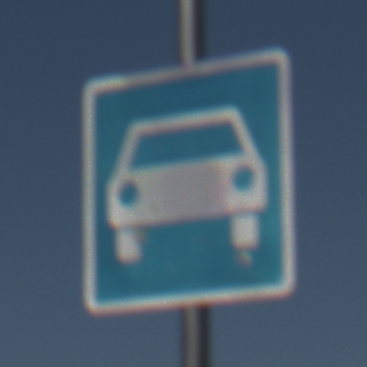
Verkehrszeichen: Kraftfahrstrasse
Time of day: MorningAfternoon
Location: Outdoor (Nature)
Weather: Clear
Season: NotSpecified
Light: Natural